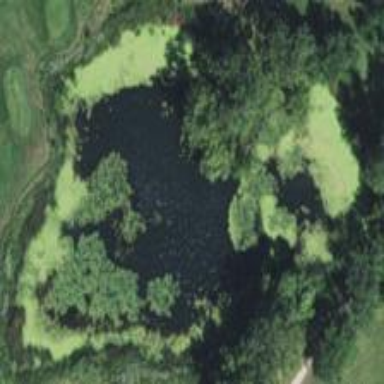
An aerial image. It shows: Picturesque scene of golf course with lateral water hazard.